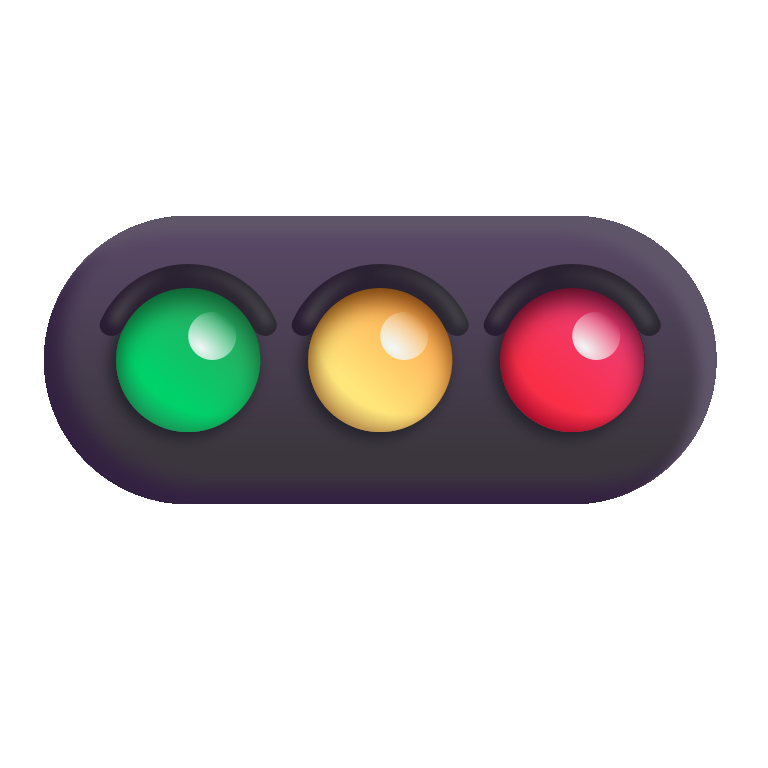
horizontal traffic light color